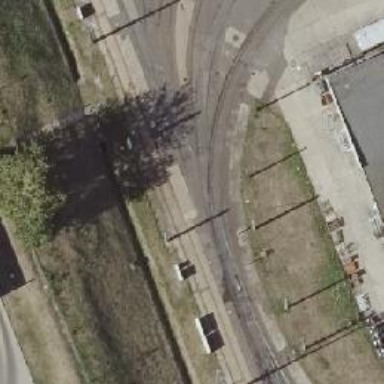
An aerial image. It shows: Railway switch.